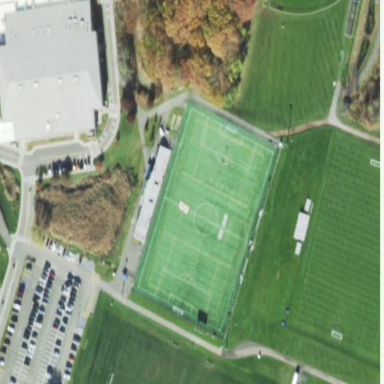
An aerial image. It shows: Pitch designated for soccer and lacrosse.